Question: When using fragments my layouts get disturbed by an additional space at the top and I don't know where this is coming from. It looks like this:

What are possible sources for this empty space? The theme or some style settings I have not yet found, or is this space reserved for an action bar? I would really like to get rid of this.
Here are the corresponding layout xml and the code to instantiate the dialog:
XML:
'''
<?xml version="1.0" encoding="utf-8"?>
<RelativeLayout xmlns:android="http://schemas.android.com/apk/res/android"
android:layout_margin="5dp"
android:layout_width="match_parent"
android:layout_height="wrap_content">
<ProgressBar
android:layout_margin="5dp"
android:layout_width="wrap_content"
android:layout_height="wrap_content"
android:id="@+id/search_progress"
style="?android:attr/progressBarStyle"
android:indeterminate="true" />
<TextView
android:id="@+id/textView1"
android:layout_width="wrap_content"
android:layout_height="wrap_content"
android:layout_alignParentTop="true"
android:layout_toRightOf="@+id/search_progress"
android:text="Searching for:" />
<TextView
android:id="@+id/searchingNameTextView"
android:layout_width="wrap_content"
android:layout_height="wrap_content"
android:textStyle="bold"
android:layout_alignBottom="@+id/search_progress"
android:layout_alignLeft="@+id/textView1"
android:text="Barcelona" />
</RelativeLayout>
'''
Java:
'''
FragmentManager fm = this.getSupportFragmentManager();
mSearchingDialog = new SearchingDialogFragment();
Bundle bundle = new Bundle();
bundle.putString("name", mCityToAdd.userName());
mSearchingDialog.setArguments(bundle);
mSearchingDialog.show(fm, TAG);
'''
I also asked this question here, thinking it would be a problem correlated with a scrollview, but the space appears in all my fragments:
<URL>
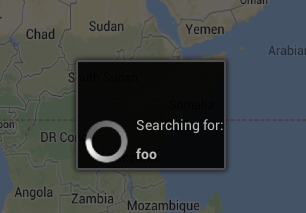
Answer: Try to call 'getWindow().requestFeature(Window.FEATURE_NO_TITLE);' right 'setContentView(R.layout.<dialog_layout>);' in 'onCreate()' or 'onCreateView()' method of your dialog.